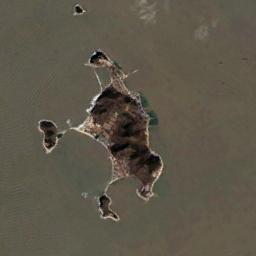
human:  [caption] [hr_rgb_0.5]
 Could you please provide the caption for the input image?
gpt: The island is very empty .

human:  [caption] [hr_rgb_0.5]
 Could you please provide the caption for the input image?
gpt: The land on the island is uneven .

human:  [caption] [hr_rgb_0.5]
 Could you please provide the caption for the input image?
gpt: Irregularly shaped yellow-brown island surrounded by turquoise waters .

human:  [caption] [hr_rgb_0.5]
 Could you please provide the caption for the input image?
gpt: The island with rugged terrain is surrounded by yellow waters .

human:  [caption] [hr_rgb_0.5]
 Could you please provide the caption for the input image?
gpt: The brown island is surrounded by yellow water .